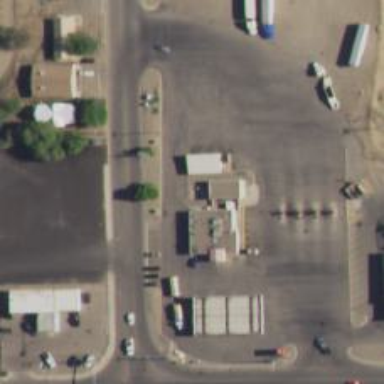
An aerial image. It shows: Convenience shop.